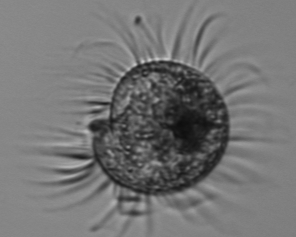
Label: Pelagostrobilidium